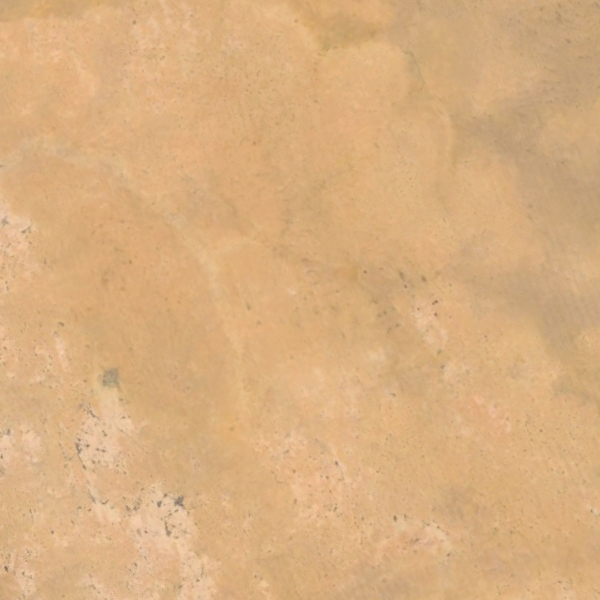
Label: Desert